【题型】填空题　【知识点】平面几何　【难度】easy
如图，大圆的半径等于小圆的直径，那么图中阴影部分的面积的和与大圆的面积之比是 \underline{\hspace{4cm}}.

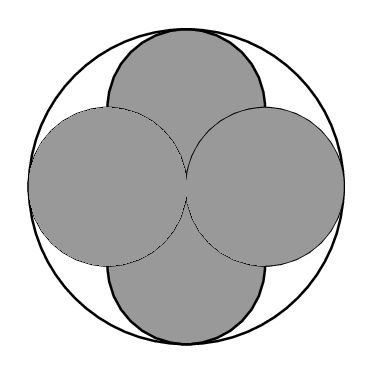
【解答】

\noindent \textbf{【分析】} 分析图形，发现非阴影部分的面积之和是阴影部分的面积之和的 3 倍，那么大圆面积等于阴影部分的面积之和的 4 倍．

\noindent \textbf{【解答】} 解：分析图形，发现非阴影部分的面积之和是阴影部分的面积之和的 3 倍，那么大圆面积等于阴影部分的面积之和的 4 倍．

那么阴影部分的面积的和与大圆的面积之比是 $1:4$．

故答案为：$\boldsymbol{1:4}$．

\noindent \textbf{【点评】} 本题考查的是圆的面积，关键在于分析图形，找到阴影部分的面积之和与大圆面积的关系．